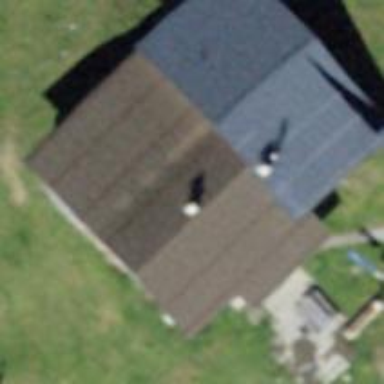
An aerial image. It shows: Building with gabled metal roof colored brown.